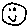
Label: smiley face